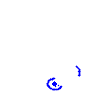
Particle: electron